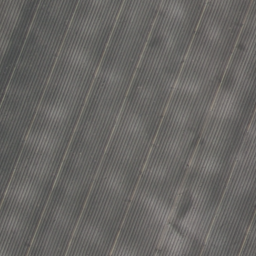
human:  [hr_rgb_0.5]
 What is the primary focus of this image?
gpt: farmland